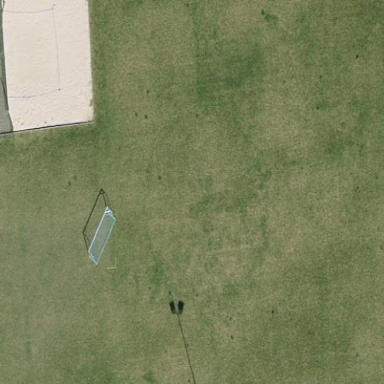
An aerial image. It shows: Soccer pitch with grass surface for leisure and sports.